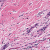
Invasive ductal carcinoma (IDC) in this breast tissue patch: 0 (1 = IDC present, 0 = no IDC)